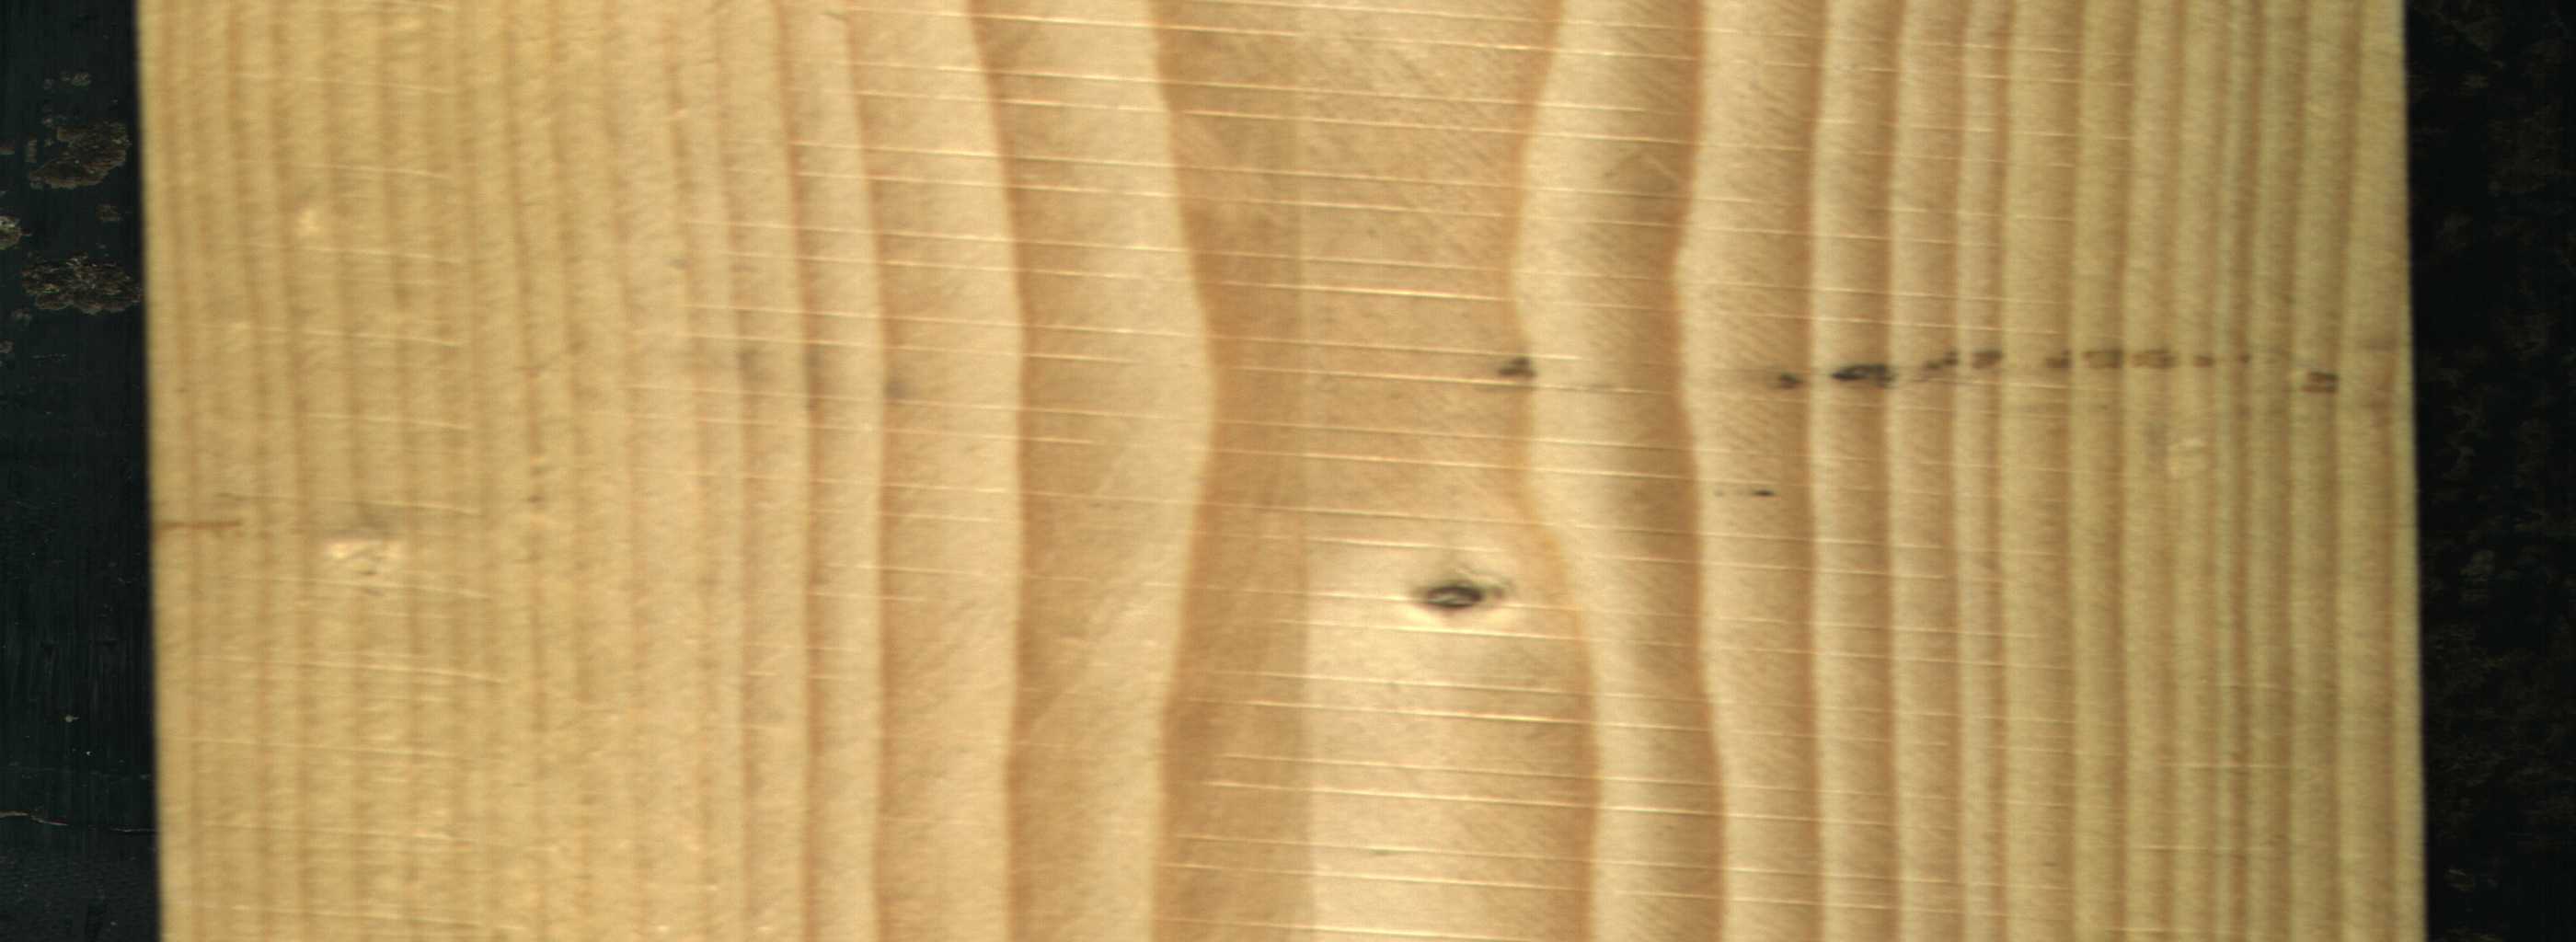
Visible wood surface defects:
Live_Knot